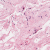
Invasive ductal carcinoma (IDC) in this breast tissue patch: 0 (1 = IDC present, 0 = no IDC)